Interaction volume radius: 10 \u00c5
Interaction volume height: 20 \u00c5
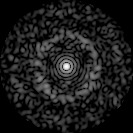
Disorder parameter: 0.8371